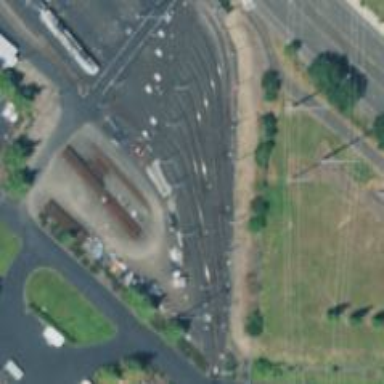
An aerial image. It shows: Light rail yard with electrified contact lines.